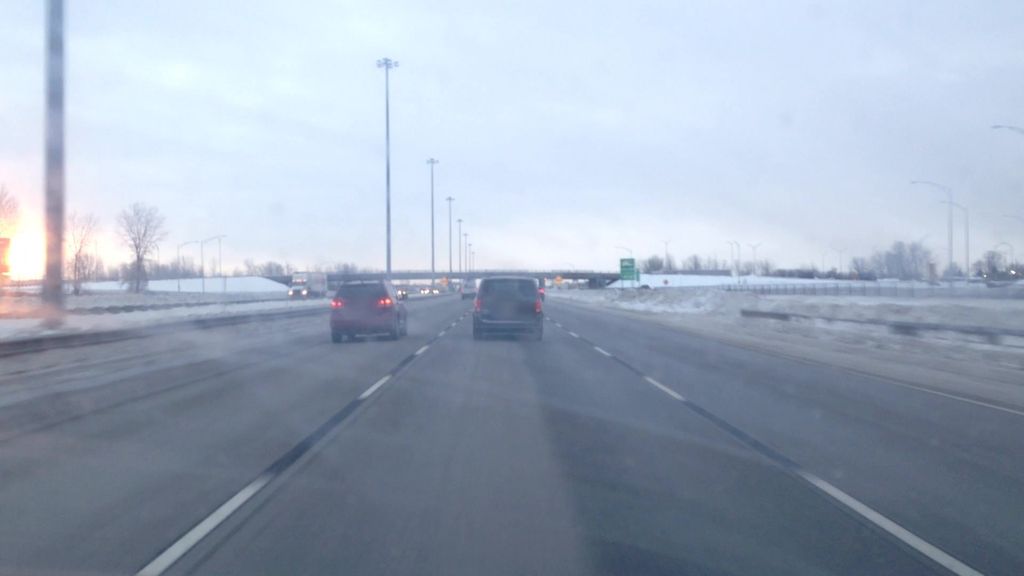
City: montreal